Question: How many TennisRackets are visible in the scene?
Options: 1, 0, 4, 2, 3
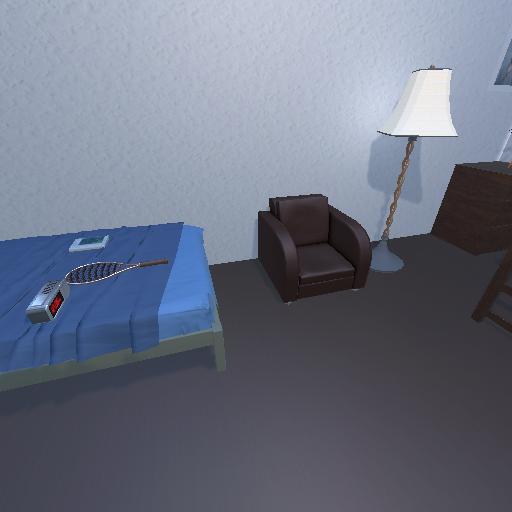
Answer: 1